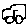
Label: car